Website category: university
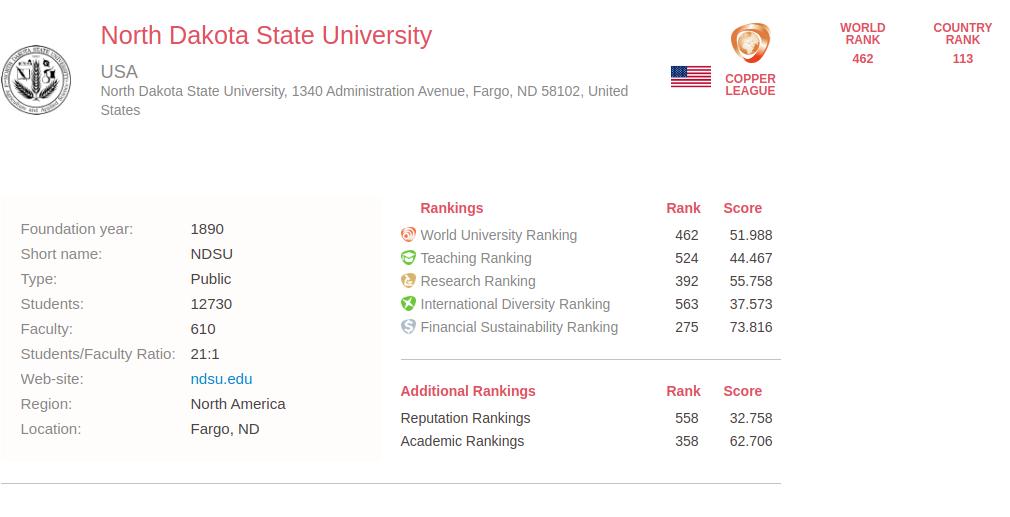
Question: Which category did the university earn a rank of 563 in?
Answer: International Diversity Ranking

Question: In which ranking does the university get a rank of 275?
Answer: Financial Sustainability Ranking

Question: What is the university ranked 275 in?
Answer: Financial Sustainability Ranking

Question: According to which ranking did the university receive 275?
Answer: Financial Sustainability Ranking

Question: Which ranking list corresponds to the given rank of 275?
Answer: Financial Sustainability Ranking

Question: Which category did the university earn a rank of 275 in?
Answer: Financial Sustainability Ranking

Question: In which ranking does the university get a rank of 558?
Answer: Reputation Rankings

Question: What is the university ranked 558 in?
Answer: Reputation Rankings

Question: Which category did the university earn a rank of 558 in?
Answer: Reputation Rankings

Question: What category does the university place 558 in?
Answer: Reputation Rankings

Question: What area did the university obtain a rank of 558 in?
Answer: Reputation Rankings

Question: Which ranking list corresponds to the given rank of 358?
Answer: Academic Rankings

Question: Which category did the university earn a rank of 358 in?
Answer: Academic Rankings

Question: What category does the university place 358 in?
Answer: Academic Rankings

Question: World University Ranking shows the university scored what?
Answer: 51.988

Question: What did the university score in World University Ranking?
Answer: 51.988

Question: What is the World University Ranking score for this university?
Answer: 51.988

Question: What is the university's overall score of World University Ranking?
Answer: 51.988

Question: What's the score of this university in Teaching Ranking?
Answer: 44.467

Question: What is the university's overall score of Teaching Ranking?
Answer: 44.467

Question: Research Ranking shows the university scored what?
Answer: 55.758

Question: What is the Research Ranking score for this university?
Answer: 55.758

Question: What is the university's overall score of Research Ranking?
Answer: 55.758

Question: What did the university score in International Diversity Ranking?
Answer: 37.573

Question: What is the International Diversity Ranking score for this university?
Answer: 37.573

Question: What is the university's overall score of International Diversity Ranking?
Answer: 37.573

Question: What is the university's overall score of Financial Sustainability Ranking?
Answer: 73.816

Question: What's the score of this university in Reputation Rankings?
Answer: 32.758

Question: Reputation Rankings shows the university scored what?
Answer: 32.758

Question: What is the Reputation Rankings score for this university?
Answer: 32.758

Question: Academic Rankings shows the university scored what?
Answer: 62.706

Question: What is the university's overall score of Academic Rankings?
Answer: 62.706

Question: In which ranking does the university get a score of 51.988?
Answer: World University Ranking

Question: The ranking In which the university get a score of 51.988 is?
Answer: World University Ranking

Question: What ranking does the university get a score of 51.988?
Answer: World University Ranking

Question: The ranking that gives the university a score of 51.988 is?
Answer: World University Ranking

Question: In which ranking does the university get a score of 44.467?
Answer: Teaching Ranking

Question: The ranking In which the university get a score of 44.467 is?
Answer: Teaching Ranking

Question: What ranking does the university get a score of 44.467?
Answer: Teaching Ranking

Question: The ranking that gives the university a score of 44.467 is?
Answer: Teaching Ranking

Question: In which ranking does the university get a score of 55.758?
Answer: Research Ranking

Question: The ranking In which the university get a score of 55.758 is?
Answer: Research Ranking

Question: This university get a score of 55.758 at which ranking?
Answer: Research Ranking

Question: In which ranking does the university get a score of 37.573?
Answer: International Diversity Ranking

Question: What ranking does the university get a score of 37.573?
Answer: International Diversity Ranking

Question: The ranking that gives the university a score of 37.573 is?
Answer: International Diversity Ranking

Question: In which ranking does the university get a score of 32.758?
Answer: Reputation Rankings

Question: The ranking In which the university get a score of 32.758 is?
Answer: Reputation Rankings

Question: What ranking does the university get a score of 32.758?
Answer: Reputation Rankings

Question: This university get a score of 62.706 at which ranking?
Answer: Academic Rankings